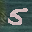
Label: 5